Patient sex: M
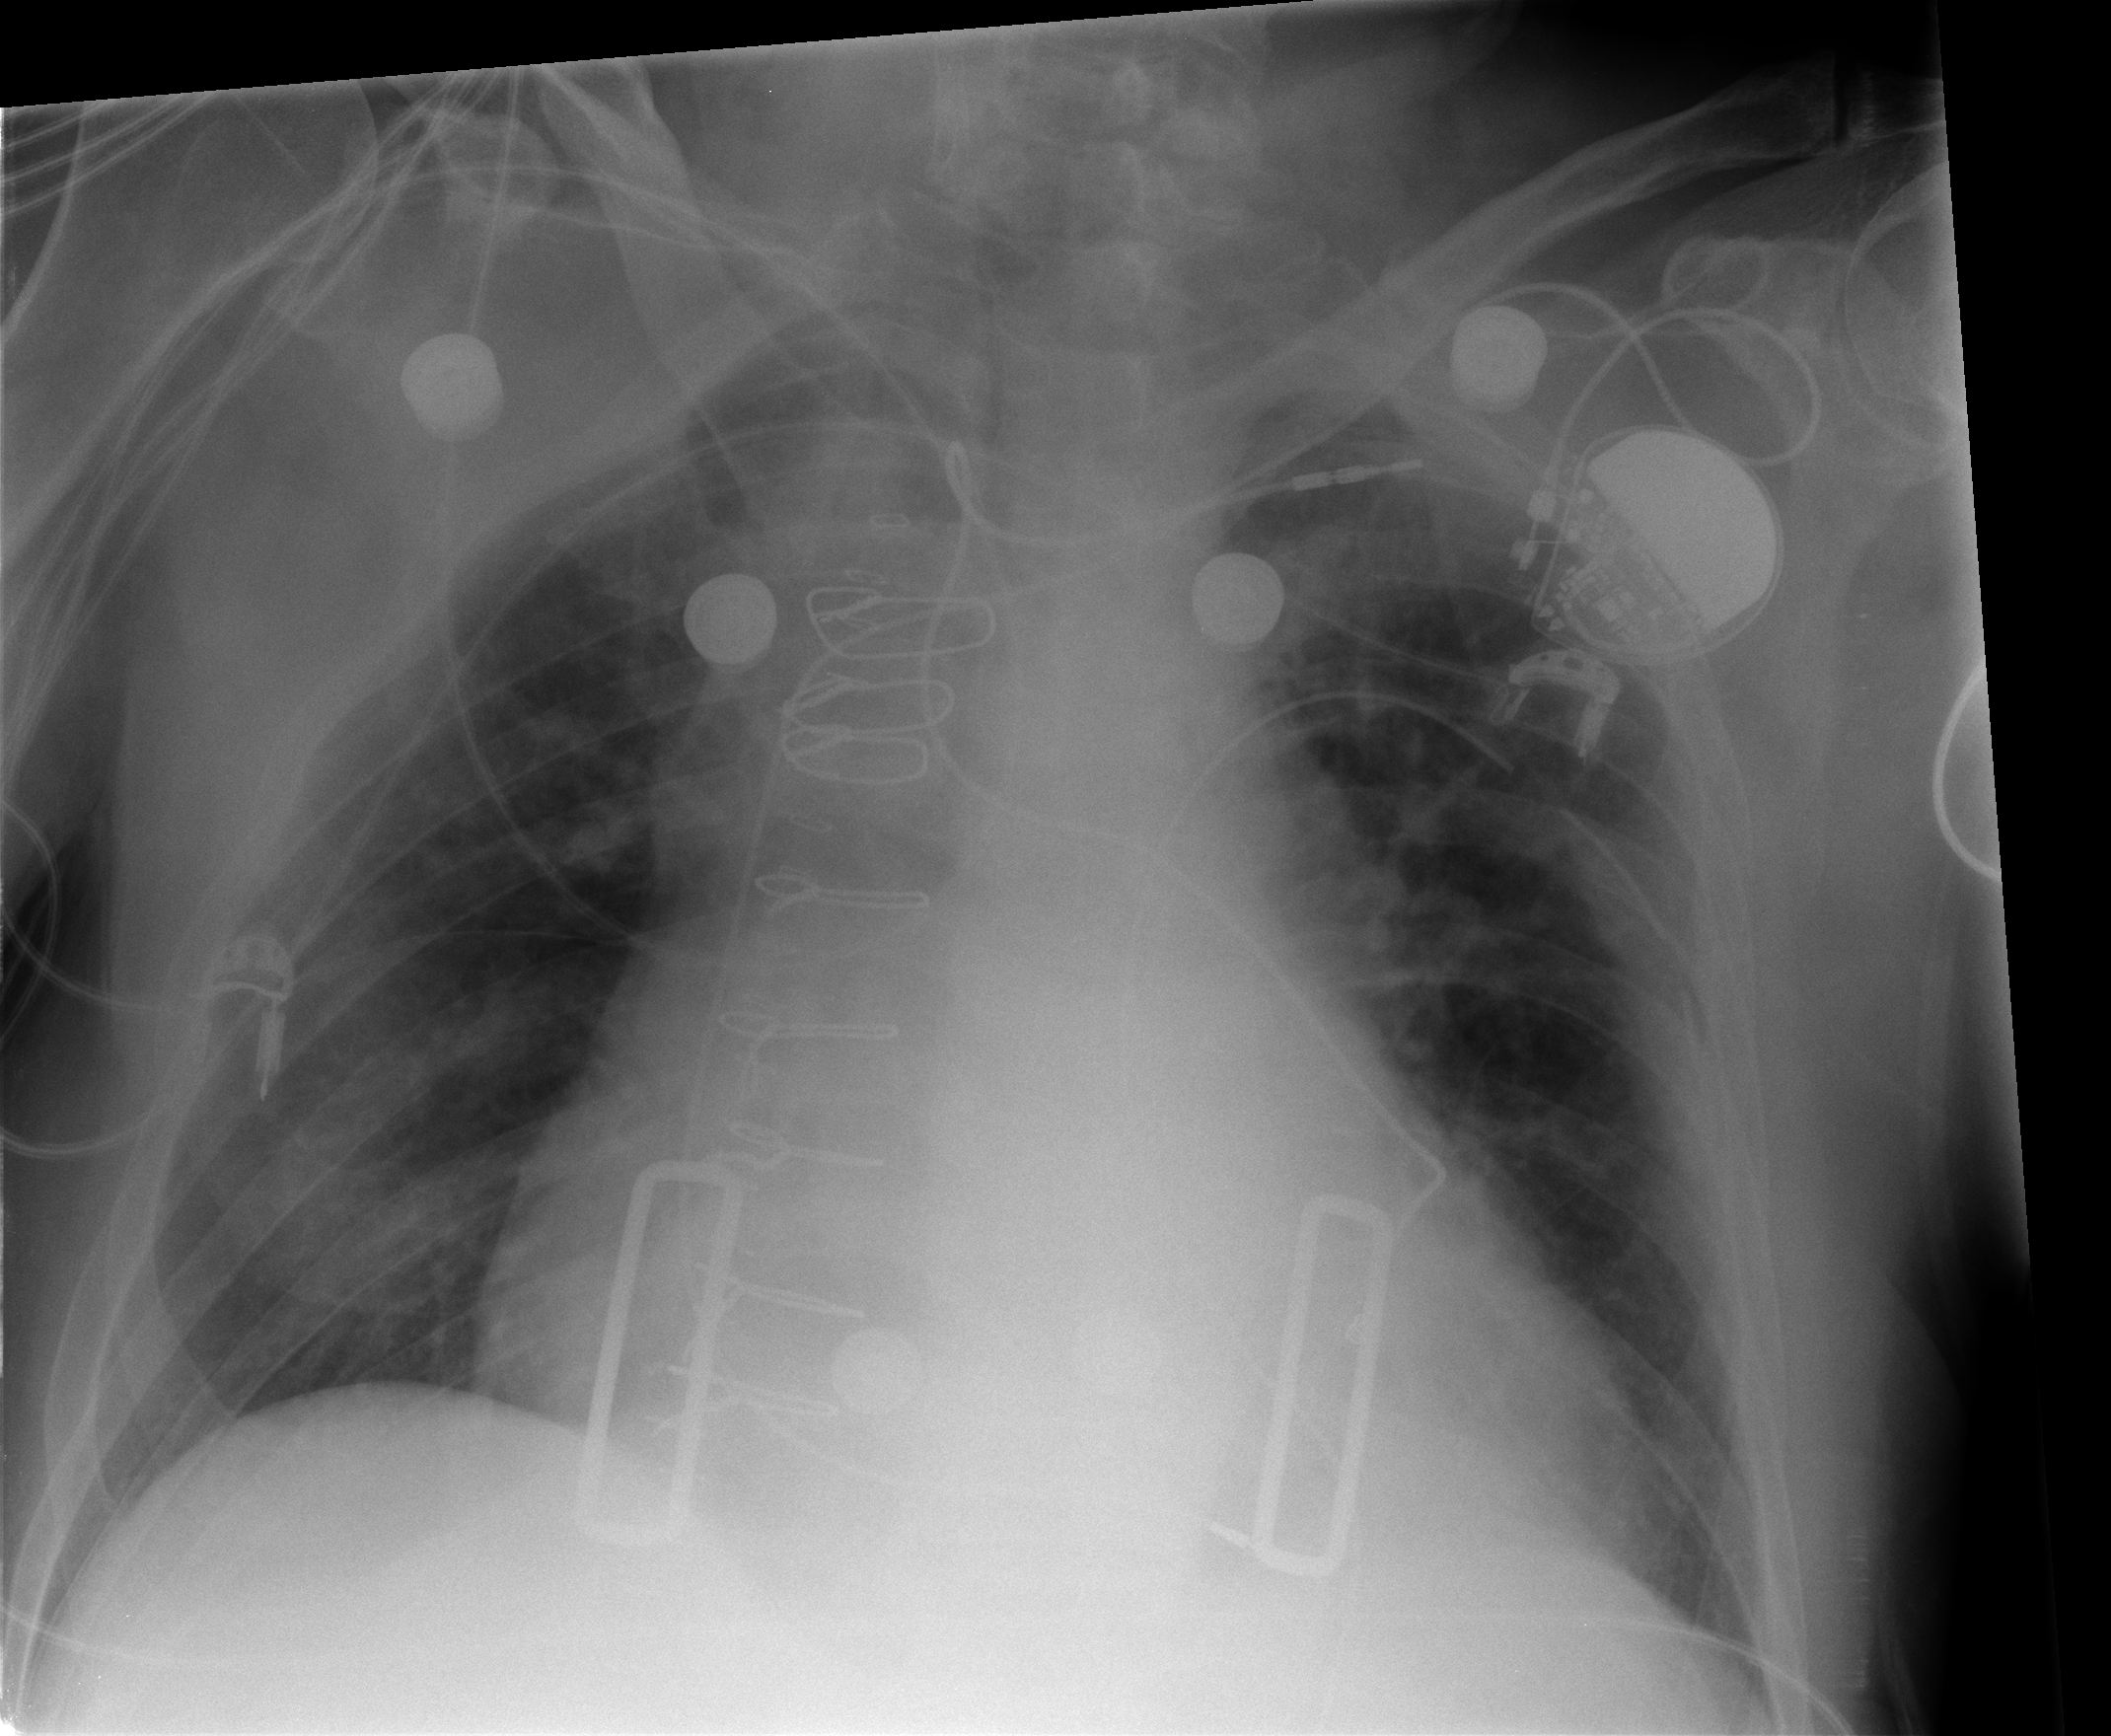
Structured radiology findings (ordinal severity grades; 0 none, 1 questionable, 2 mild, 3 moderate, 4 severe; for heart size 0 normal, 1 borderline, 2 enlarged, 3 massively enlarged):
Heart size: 3
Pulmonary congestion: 2
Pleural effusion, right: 0
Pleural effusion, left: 0
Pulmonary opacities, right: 0
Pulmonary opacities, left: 1
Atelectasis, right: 0
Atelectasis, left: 2